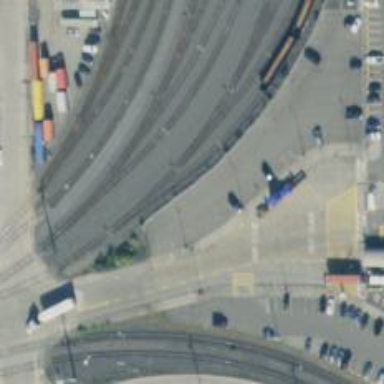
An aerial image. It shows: Railway yard.